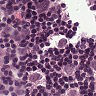
Metastatic tissue present: yes